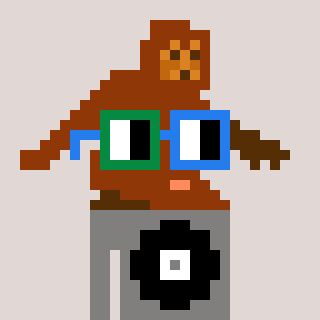
a pixel art character with square green and blue glasses, a bigfoot-shaped head and a bluegrey-colored body on a warm background